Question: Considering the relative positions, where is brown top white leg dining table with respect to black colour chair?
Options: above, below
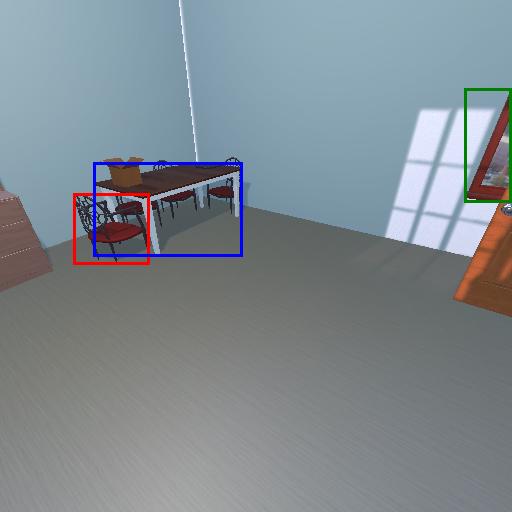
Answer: above